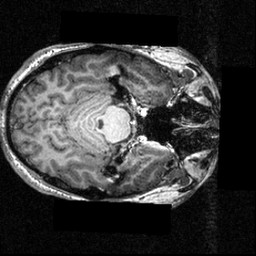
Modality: T1w
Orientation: axial
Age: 20
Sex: male
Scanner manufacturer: siemens
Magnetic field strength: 3.951 T
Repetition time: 1.5 s
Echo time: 0.00335 s